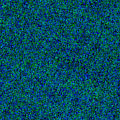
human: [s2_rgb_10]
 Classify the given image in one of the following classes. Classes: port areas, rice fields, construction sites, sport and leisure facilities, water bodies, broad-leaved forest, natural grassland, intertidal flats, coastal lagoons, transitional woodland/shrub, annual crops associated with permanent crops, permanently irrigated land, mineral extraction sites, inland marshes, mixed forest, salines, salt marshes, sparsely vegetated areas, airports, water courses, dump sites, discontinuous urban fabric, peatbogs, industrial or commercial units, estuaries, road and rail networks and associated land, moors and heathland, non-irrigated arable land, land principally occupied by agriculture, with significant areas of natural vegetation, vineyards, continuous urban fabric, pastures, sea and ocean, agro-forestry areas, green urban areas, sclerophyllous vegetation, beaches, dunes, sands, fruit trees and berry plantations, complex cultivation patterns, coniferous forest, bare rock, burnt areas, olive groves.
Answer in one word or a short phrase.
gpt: sea and ocean